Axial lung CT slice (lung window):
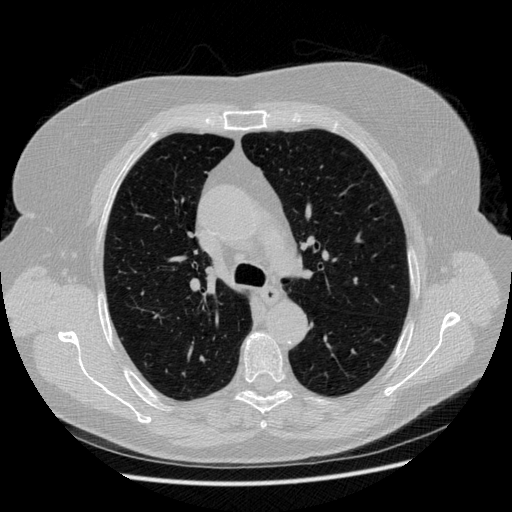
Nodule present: no